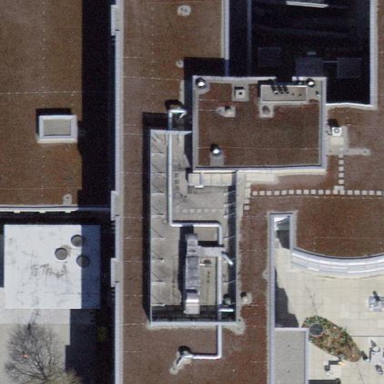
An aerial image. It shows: Public building that is nursing home.